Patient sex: M
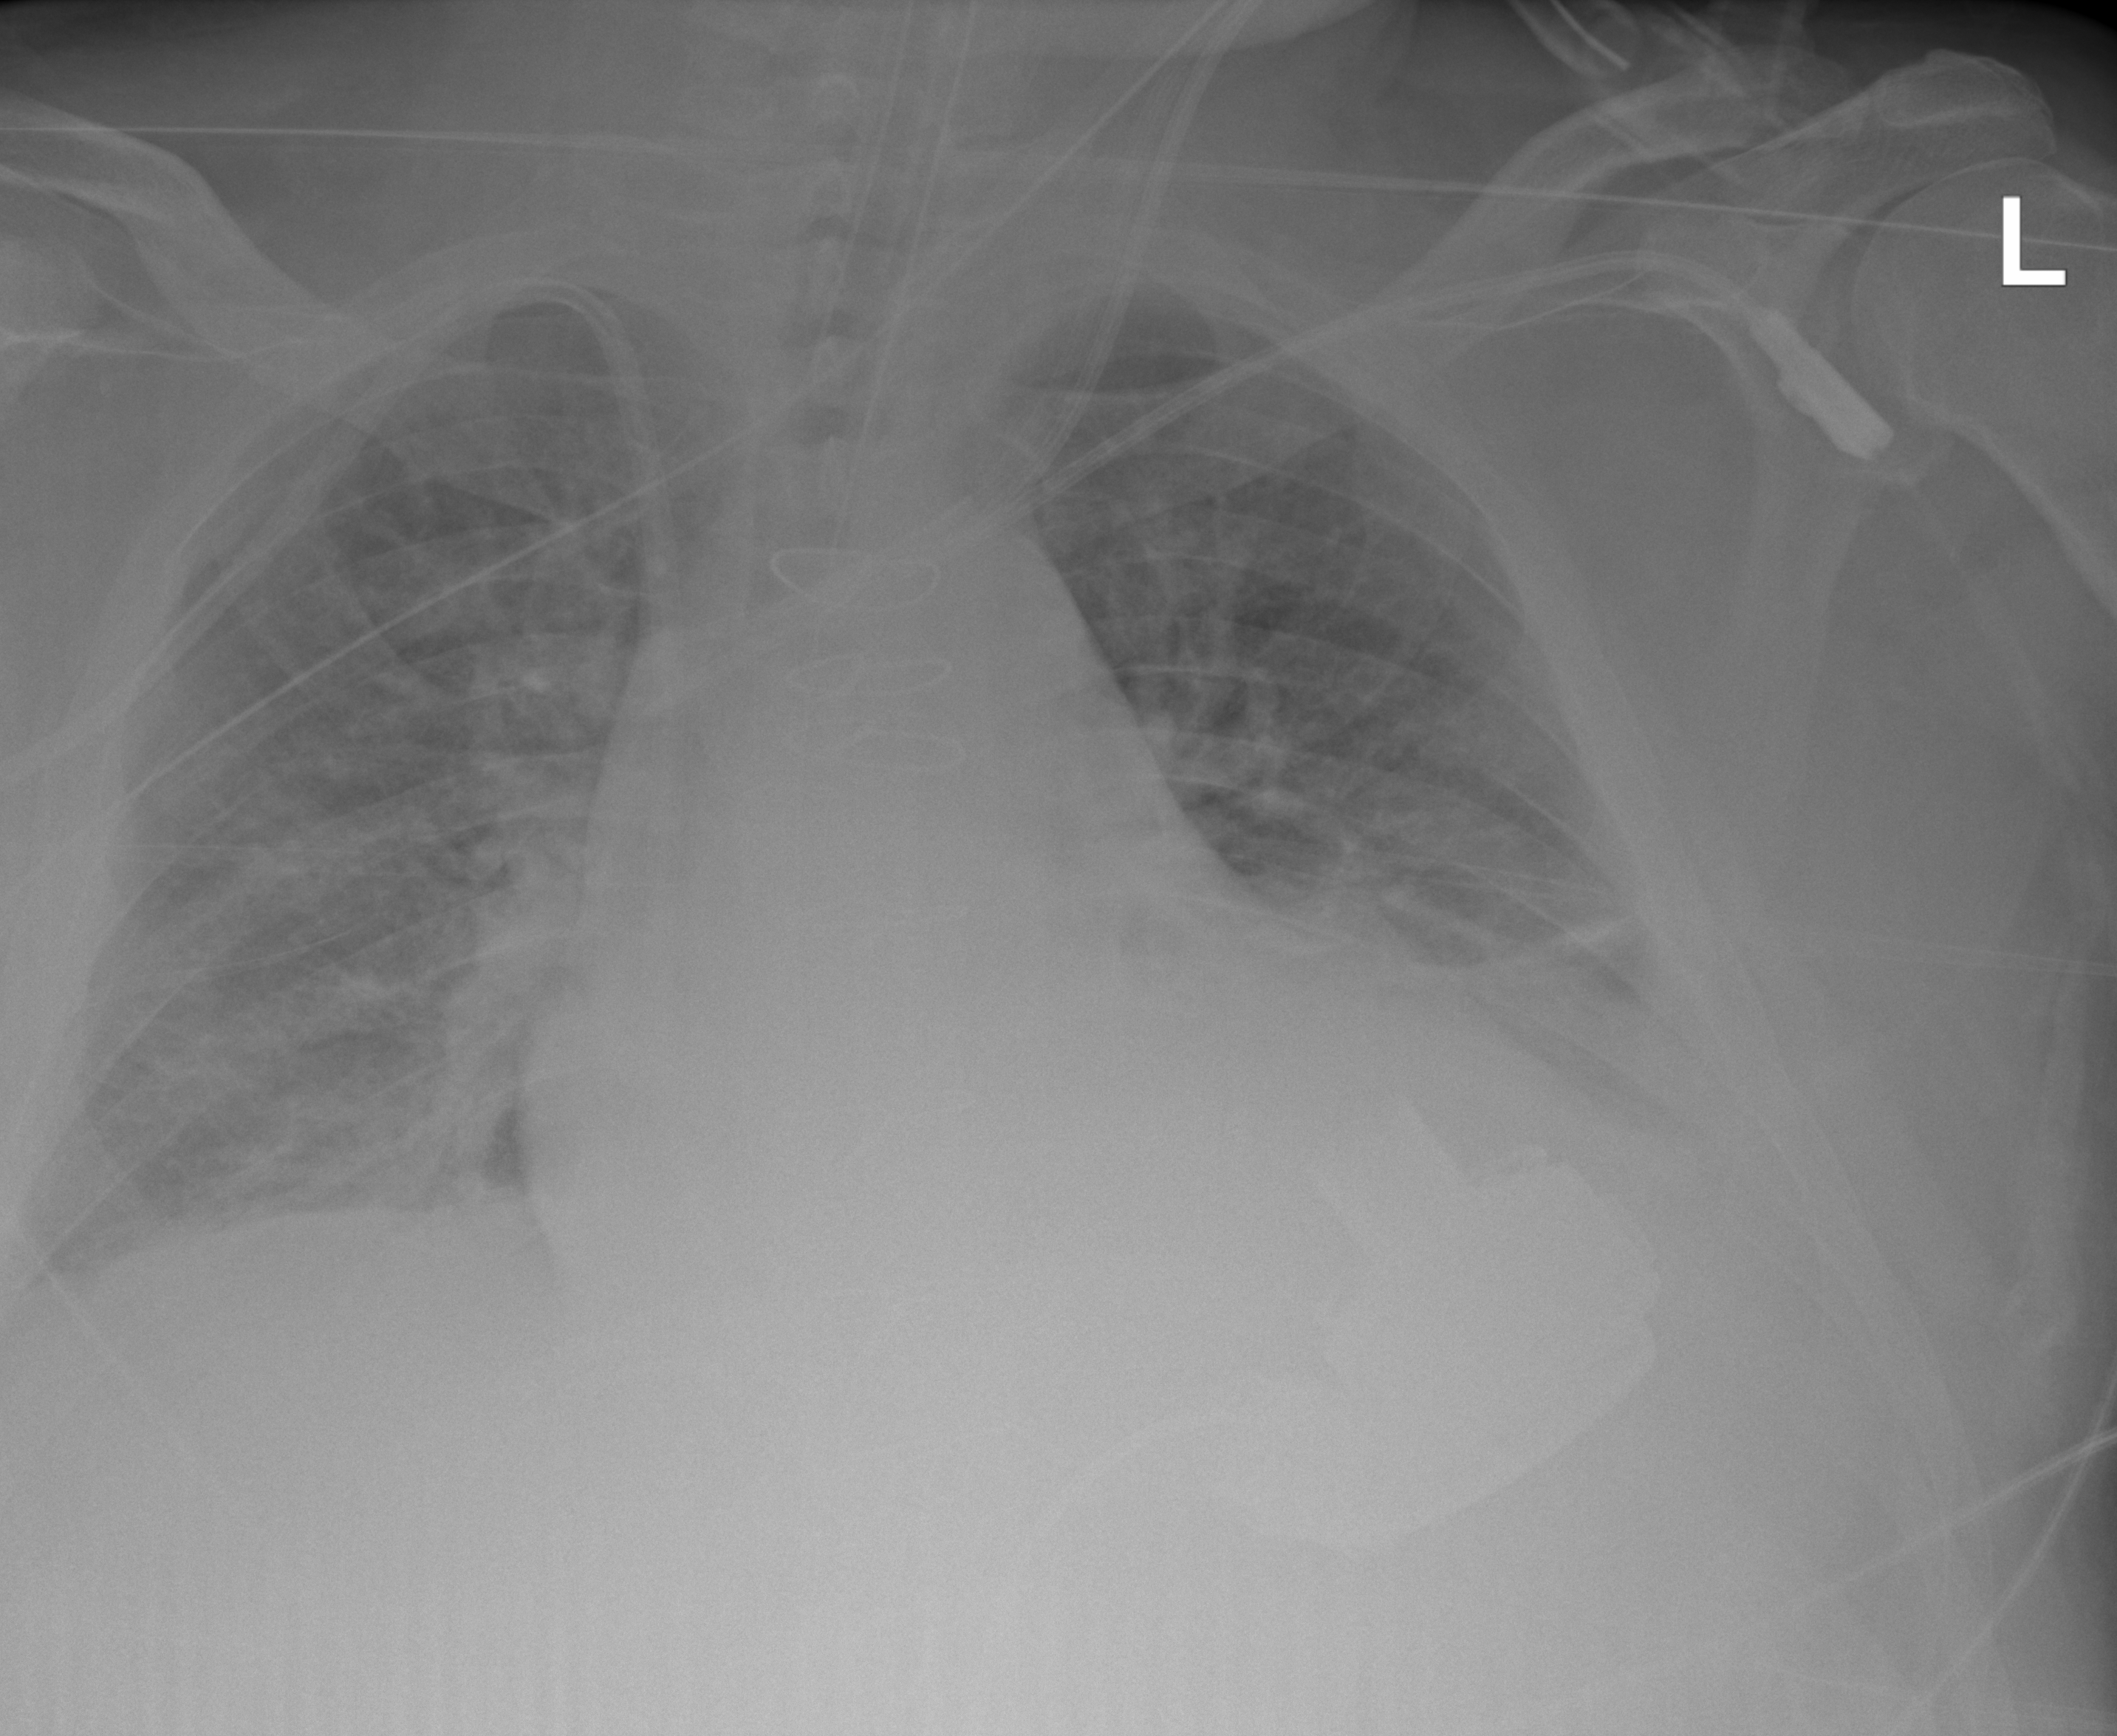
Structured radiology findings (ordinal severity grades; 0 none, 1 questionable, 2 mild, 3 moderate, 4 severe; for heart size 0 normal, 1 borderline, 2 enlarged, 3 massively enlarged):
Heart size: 2
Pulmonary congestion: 2
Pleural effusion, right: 2
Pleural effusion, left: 2
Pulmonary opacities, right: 0
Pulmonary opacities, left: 0
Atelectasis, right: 2
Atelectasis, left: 2